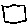
Label: square